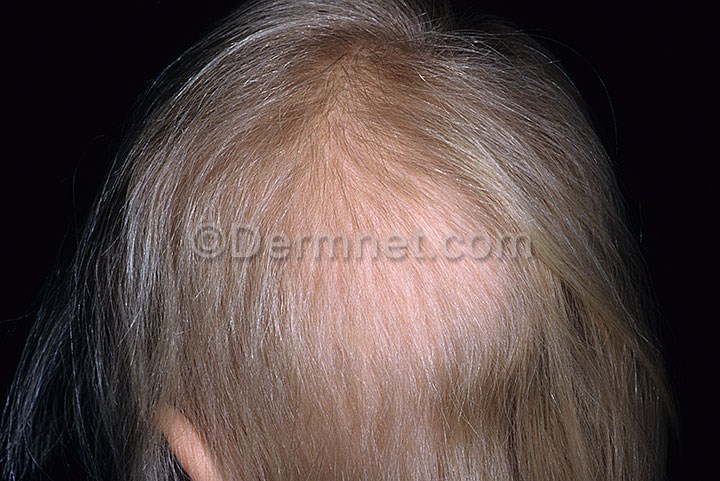
Disease: Nail Fungus and other Nail Disease